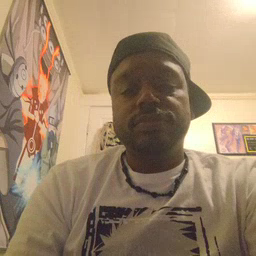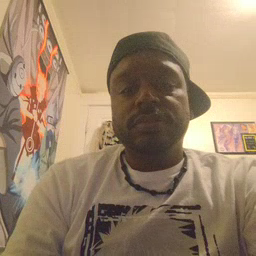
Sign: car